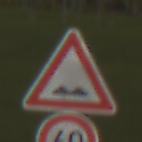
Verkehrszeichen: UnebeneFahrbahn
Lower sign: Geschwindigkeit60
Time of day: MorningAfternoon
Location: Outdoor (Suburban)
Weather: PartlyCloudy
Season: NotSpecified
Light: Natural